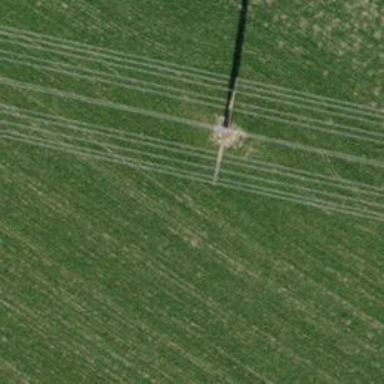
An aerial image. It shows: Power line in the image.